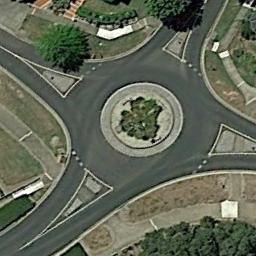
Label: roundabout